Question: What is the result of this measurement?
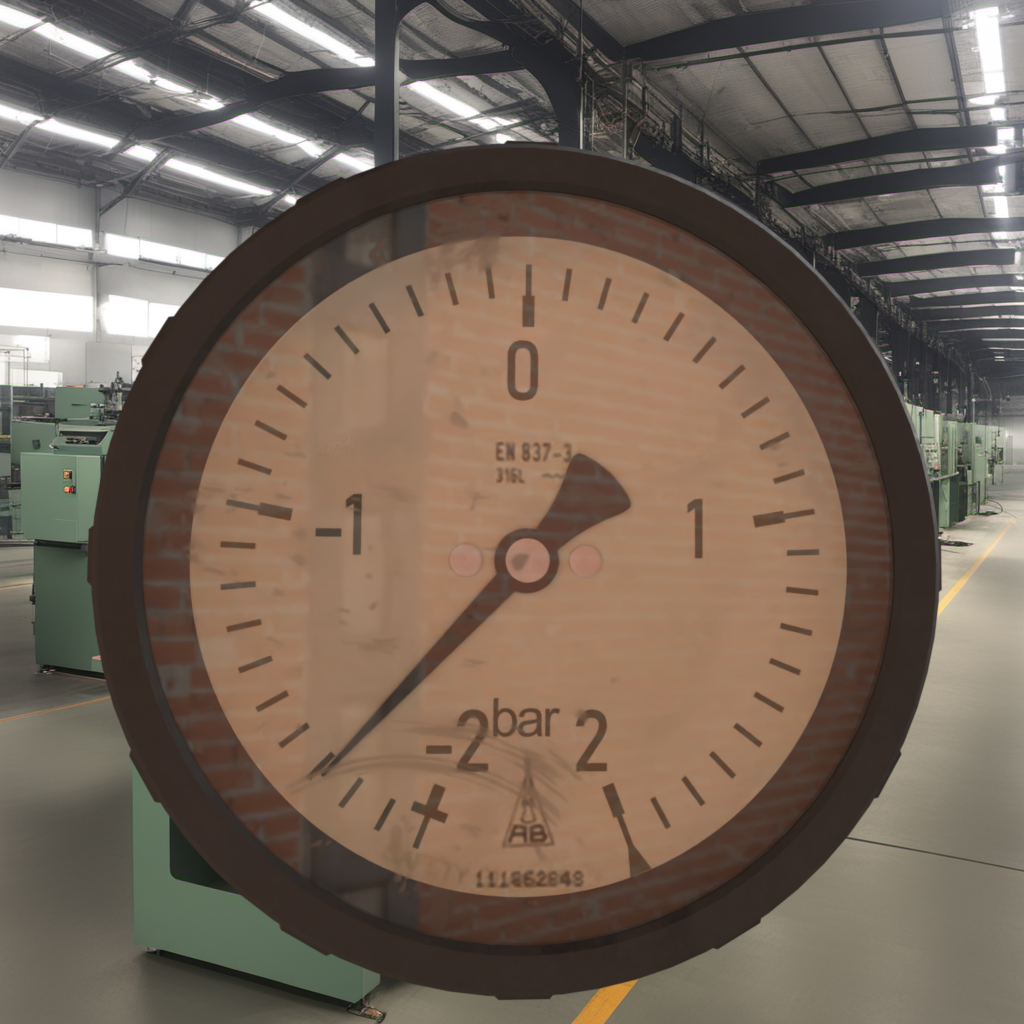
Answer: The result is -1.81
Question: What is the range of the measurement shown in the image?
Answer: The range is from -2 to 2
Question: What is the minimum and maximum value of this measurement?
Answer: The minimum value is -2 and the maximum value is 2